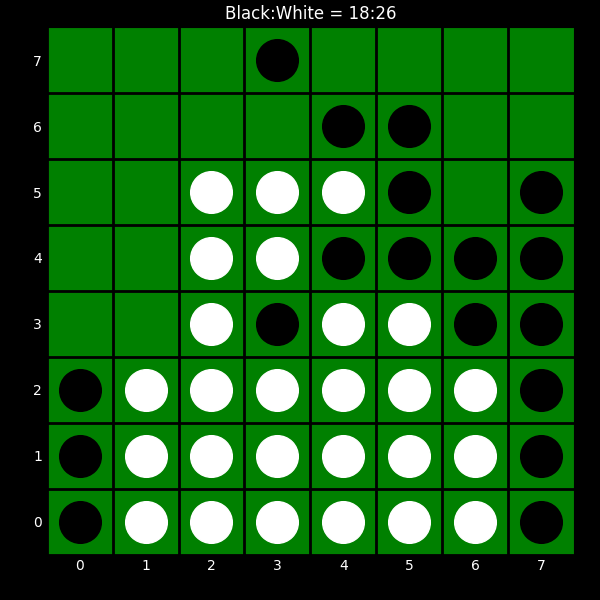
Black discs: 18
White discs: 26